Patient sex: M
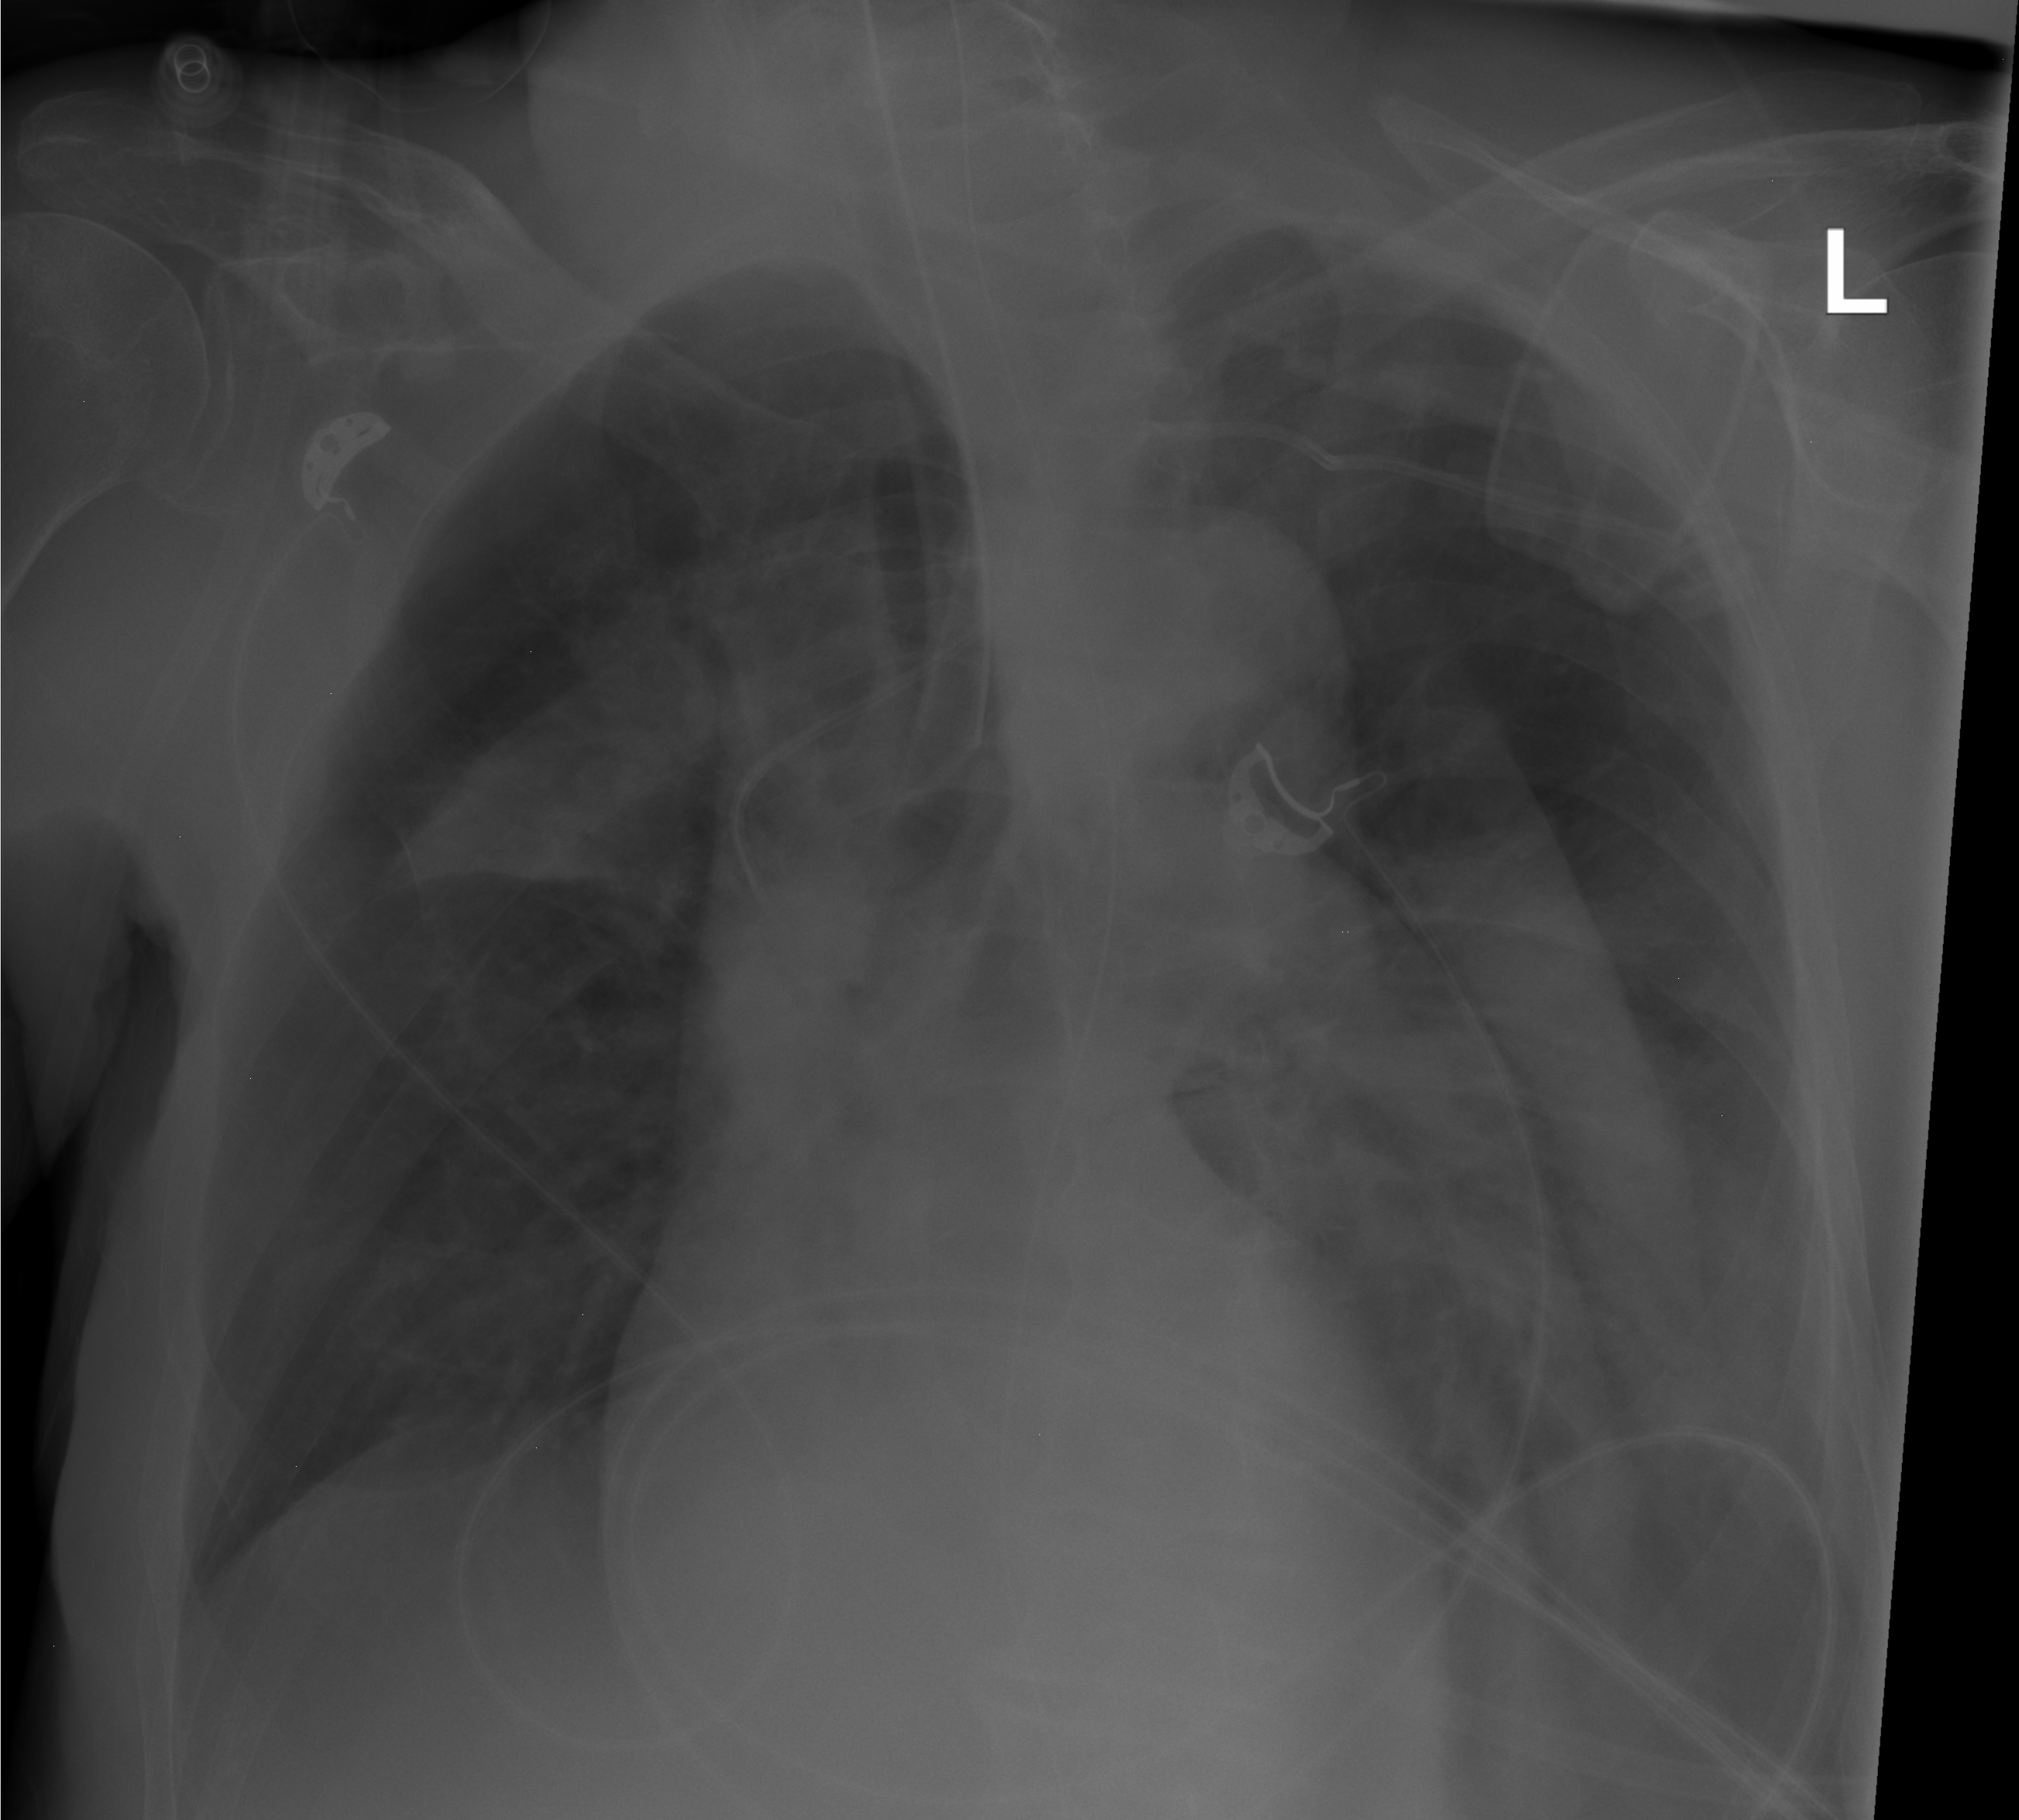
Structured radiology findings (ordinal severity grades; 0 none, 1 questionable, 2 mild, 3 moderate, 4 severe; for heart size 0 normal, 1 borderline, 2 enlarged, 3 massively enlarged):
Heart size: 0
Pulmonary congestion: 0
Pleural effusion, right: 0
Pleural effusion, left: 0
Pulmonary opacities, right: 2
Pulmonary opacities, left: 0
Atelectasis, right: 2
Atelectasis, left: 2